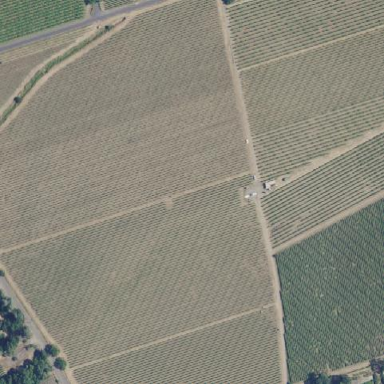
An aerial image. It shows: Vineyard with grape crops.